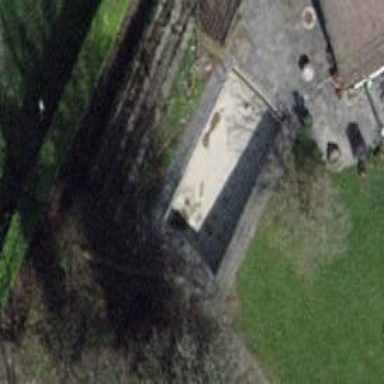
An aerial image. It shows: Swimming pool located in leisure land.